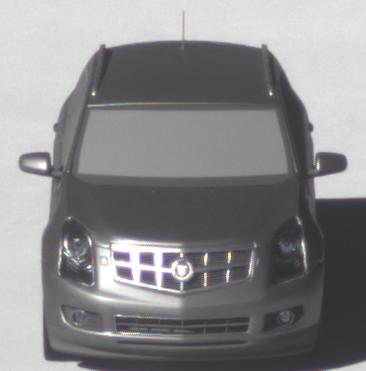
Make: Cadillac
Model: SRX 3.0 V6
Detailed model: SRX (II)
Model produced from: 2010/12
Model produced until: 2012/01
Doors: 5
Color: gray
Road condition: dry road
Daytime: morning or afternoon
Contrast: high contrast